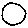
Label: moon